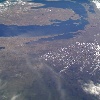
Label: land